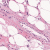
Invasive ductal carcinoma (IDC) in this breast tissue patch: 0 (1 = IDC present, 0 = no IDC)